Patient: sex M, age 40
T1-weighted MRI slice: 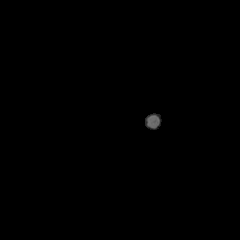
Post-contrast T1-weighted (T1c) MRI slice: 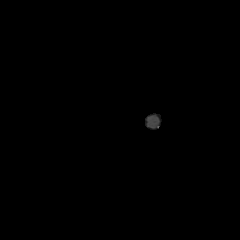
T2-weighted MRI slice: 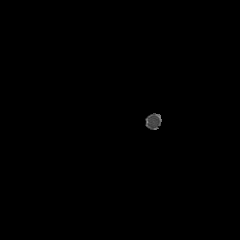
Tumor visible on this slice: no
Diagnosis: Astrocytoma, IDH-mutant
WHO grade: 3